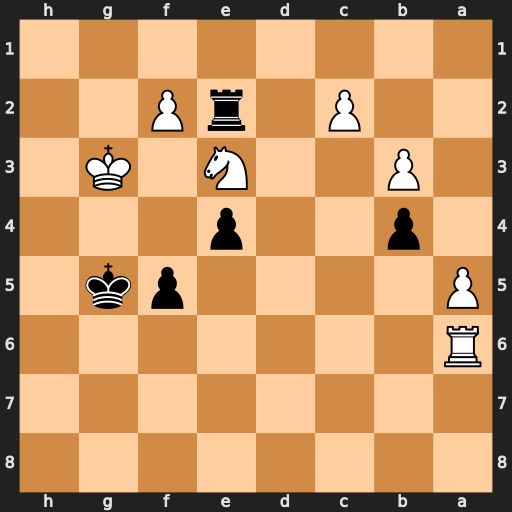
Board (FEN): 8/8/R7/P4pk1/1p2p3/1P2N1K1/2P1rP2/8
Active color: b
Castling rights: -
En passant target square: -
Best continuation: f4+ Kg2 fxe3